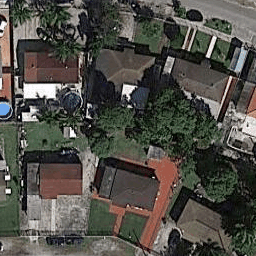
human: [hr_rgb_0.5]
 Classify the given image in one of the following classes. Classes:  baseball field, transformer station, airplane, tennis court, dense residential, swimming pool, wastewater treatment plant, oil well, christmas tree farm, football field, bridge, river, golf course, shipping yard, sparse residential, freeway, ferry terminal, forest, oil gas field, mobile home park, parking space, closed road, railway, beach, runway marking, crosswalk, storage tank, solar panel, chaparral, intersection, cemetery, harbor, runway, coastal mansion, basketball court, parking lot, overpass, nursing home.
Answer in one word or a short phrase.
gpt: dense residential